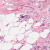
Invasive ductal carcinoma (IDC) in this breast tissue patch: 1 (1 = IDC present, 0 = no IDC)